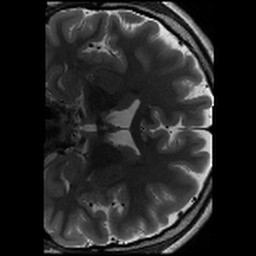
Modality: T2w
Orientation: coronal
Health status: healthy
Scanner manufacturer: siemens
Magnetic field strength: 3 T
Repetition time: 8.02 s
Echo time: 0.08 s